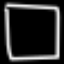
Label: square